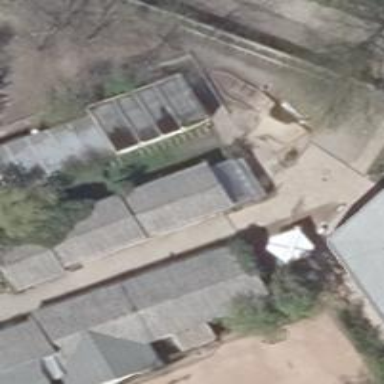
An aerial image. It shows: School building.